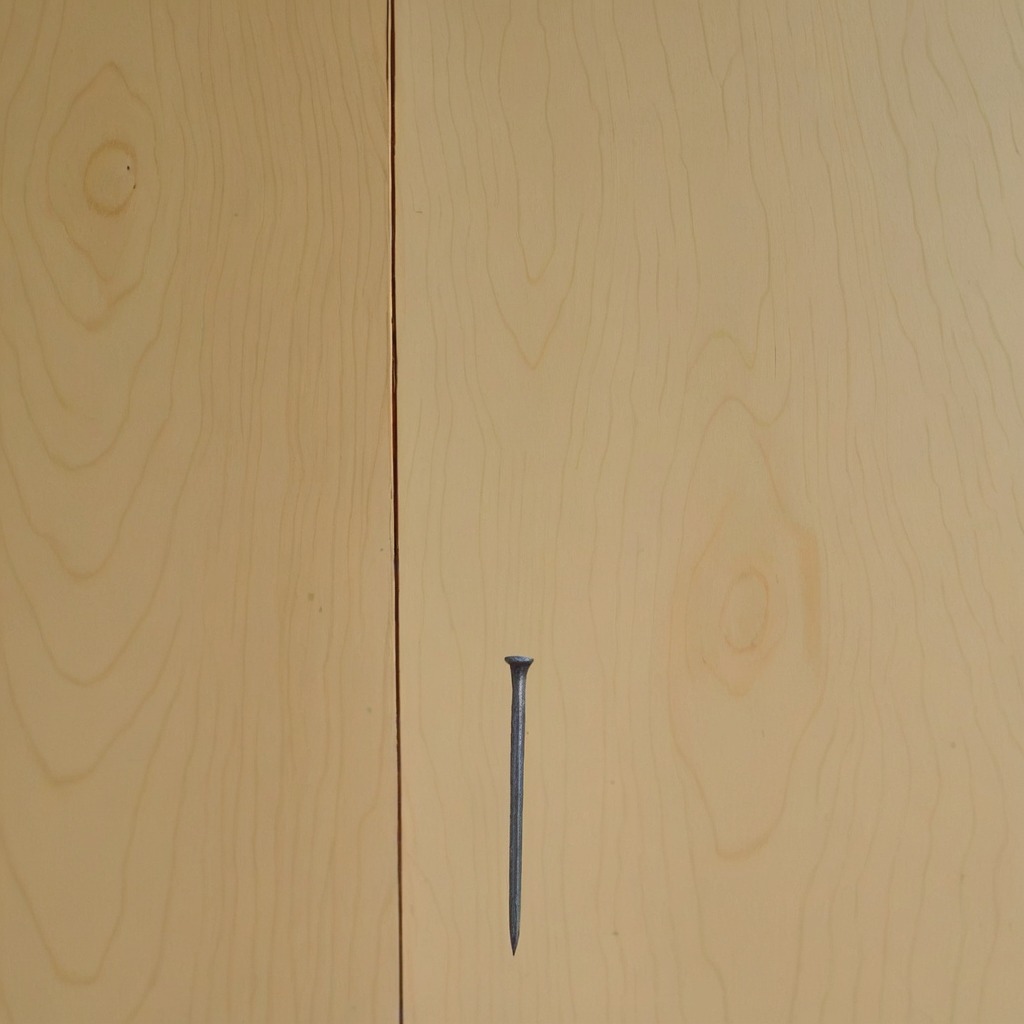
A nail is lying on the plywood surface in a paint workshop lit by afternoon window light.